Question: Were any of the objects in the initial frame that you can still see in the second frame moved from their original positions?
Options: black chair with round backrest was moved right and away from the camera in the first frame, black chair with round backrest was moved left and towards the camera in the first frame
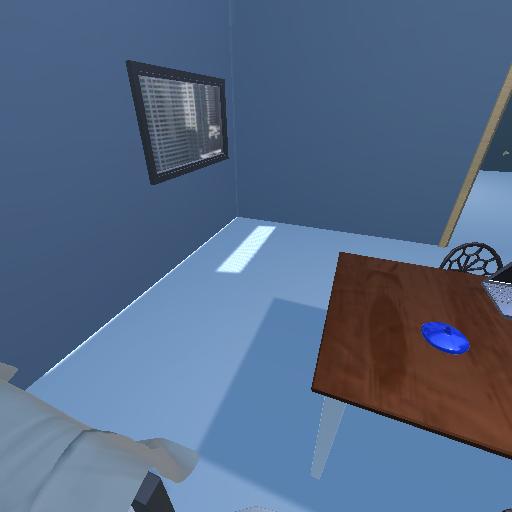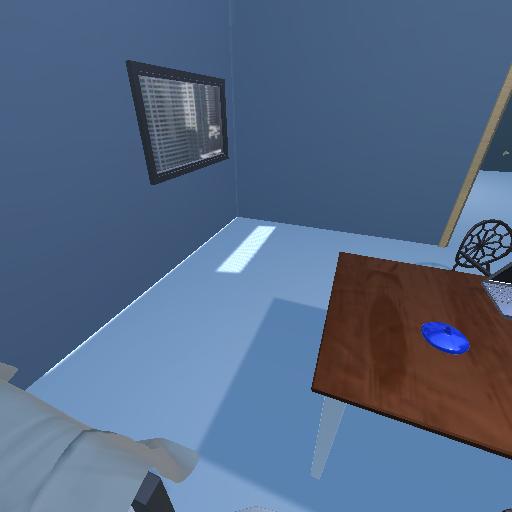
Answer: black chair with round backrest was moved right and away from the camera in the first frame